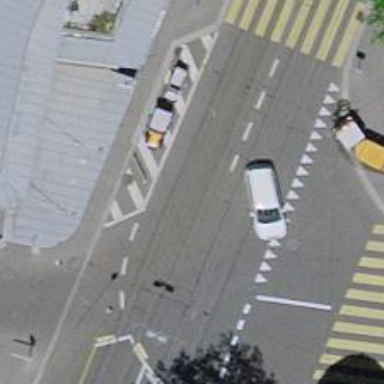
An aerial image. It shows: Tram crossing on the railway.